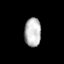
Tissue: lung
Cell type: Epithelial cells
Senescence score: 0.2036
Nuclear area (px): 464
Mean DAPI intensity: 187.705